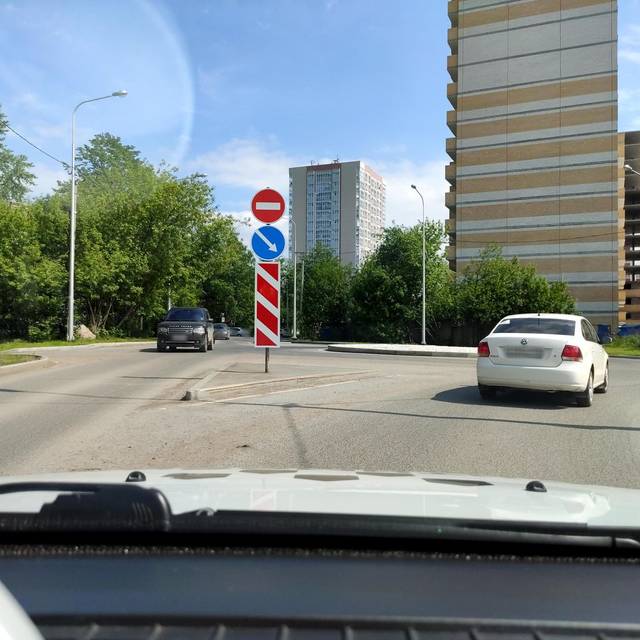
Region: Russia
Coordinates: 57.997, 56.177